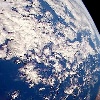
Label: cloud